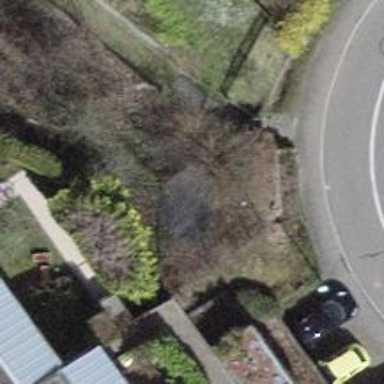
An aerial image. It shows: Road with steps.